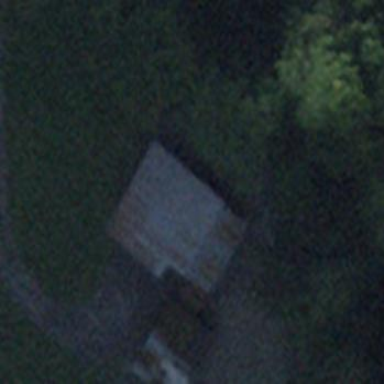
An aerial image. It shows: Rural barn.